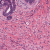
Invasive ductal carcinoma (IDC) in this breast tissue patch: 0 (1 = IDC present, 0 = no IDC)